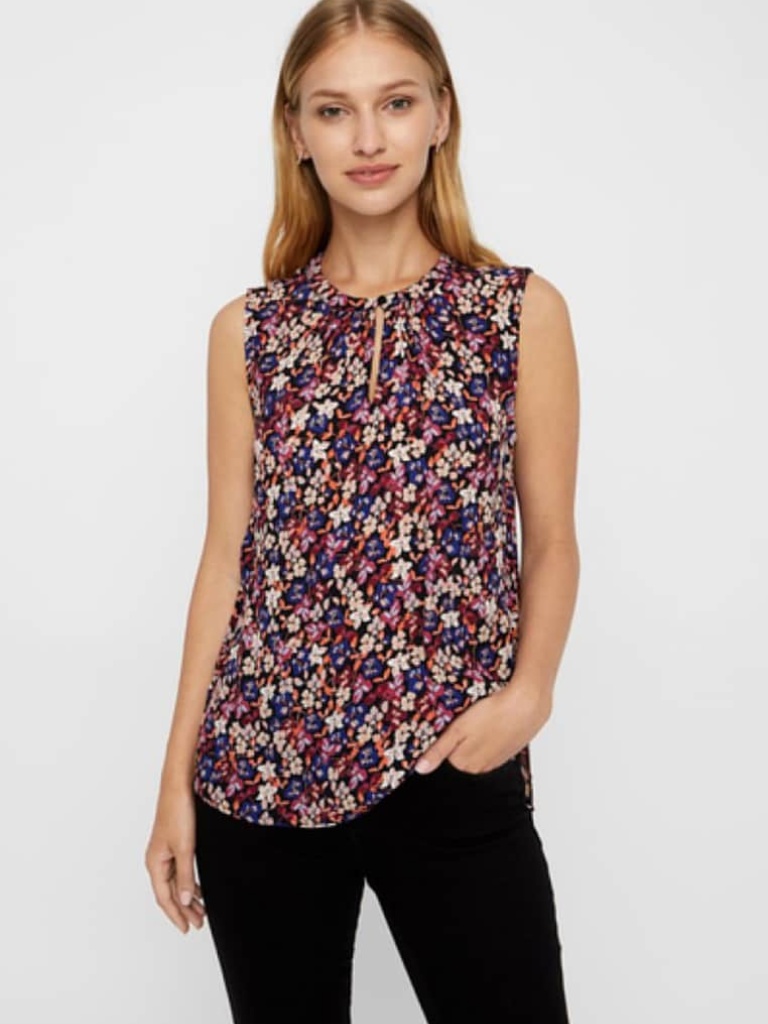
chiffon relaxed sleeveless hip length Untucked crew blouse